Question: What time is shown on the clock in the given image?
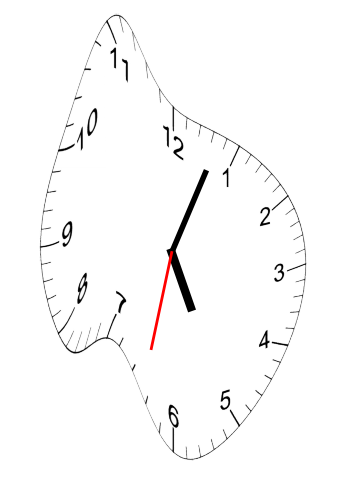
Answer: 05:03:32